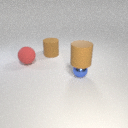
large red rubber sphere in front of large brown rubber cylinder